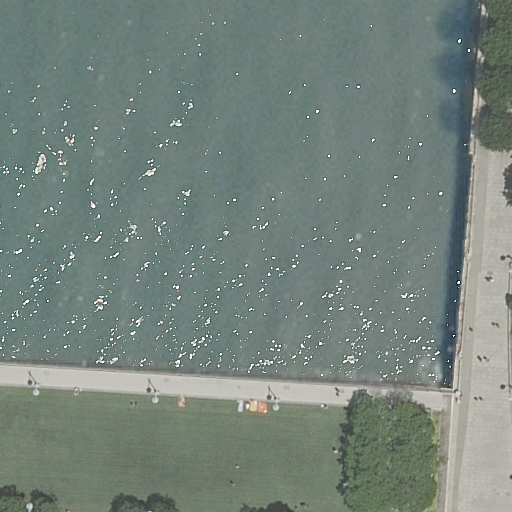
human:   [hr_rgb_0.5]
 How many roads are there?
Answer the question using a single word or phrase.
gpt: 2

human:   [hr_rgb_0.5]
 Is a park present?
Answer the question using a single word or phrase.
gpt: yes

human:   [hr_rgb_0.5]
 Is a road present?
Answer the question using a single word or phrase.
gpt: yes

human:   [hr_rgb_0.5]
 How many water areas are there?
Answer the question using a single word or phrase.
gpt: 1

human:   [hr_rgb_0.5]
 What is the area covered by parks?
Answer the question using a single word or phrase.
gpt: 182m2

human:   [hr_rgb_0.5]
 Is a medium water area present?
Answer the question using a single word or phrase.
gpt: no

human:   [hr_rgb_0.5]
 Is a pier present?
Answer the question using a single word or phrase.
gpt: yes

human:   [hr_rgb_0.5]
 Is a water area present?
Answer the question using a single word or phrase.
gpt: yes

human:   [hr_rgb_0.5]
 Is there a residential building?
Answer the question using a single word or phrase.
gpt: no

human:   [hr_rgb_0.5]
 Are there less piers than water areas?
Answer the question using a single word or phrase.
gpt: no

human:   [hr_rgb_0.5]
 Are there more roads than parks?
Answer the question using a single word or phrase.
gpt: yes

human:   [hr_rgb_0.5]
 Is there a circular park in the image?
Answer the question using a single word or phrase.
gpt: no

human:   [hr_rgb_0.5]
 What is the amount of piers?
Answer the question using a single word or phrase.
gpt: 1

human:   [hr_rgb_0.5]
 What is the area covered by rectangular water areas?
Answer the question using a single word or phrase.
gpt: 7048m2

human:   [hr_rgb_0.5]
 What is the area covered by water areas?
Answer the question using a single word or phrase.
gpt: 7048m2

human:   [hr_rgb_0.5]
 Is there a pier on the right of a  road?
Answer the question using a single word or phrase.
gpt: no

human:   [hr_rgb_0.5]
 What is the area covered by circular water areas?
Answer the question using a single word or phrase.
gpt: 0m2

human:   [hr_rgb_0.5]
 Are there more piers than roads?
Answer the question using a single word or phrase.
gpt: no

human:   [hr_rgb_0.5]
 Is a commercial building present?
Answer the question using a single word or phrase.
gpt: no

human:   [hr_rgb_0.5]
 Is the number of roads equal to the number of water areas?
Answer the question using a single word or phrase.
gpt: no

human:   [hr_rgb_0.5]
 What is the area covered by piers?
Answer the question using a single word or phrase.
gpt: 1249m2

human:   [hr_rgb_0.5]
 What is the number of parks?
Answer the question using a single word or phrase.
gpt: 1

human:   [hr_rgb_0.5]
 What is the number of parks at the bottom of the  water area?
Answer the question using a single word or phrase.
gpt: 1

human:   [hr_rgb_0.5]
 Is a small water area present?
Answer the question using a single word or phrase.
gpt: no

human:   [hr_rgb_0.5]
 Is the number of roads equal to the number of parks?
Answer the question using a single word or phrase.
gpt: no

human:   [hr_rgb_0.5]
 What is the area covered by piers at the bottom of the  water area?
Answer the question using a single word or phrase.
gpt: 1249m2

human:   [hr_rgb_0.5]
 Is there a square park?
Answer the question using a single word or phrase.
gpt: no

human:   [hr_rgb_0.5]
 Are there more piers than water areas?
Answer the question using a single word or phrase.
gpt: no

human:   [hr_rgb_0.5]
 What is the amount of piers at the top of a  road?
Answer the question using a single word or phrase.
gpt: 0

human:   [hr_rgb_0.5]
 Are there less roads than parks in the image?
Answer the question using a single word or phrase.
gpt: no

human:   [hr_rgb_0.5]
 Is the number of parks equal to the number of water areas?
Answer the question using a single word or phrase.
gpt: yes

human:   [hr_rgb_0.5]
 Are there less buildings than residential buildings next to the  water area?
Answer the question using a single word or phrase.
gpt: no

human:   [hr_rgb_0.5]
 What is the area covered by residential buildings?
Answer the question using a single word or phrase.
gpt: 0m2

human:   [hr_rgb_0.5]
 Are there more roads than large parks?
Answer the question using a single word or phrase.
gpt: yes

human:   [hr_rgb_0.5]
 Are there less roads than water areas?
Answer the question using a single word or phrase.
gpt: no

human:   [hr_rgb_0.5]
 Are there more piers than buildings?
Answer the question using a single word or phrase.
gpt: yes

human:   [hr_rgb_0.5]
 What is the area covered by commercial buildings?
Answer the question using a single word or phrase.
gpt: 0m2

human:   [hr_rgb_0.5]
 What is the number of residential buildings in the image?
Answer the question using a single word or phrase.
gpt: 0

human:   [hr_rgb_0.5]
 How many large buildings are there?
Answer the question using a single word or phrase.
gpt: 0

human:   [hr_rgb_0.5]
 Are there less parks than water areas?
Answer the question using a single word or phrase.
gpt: no

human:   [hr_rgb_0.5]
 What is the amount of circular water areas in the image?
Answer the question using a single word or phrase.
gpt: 0

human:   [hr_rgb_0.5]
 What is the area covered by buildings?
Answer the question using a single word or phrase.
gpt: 0m2

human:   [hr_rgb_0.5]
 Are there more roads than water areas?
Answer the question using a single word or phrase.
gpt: yes

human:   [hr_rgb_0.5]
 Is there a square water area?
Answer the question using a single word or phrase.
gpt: no

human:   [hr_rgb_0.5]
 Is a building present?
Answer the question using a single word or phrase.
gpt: no

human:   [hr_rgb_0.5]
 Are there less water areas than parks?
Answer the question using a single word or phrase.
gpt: no

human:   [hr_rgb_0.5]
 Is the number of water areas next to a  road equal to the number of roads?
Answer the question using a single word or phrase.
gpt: no

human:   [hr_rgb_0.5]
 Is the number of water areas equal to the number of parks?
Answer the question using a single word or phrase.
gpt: yes

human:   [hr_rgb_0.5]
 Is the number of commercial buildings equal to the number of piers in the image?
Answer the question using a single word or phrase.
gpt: no

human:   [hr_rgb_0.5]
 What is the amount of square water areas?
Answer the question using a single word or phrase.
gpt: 0

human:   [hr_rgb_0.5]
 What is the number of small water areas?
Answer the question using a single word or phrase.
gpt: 0

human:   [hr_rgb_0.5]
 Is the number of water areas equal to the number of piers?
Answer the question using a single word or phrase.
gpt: yes

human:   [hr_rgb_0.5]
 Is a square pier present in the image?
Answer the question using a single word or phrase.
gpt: no

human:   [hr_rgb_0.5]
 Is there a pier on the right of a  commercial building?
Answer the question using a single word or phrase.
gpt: no

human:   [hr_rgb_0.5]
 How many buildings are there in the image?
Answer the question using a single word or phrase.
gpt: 0

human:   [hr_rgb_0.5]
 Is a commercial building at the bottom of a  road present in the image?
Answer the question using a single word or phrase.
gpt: no

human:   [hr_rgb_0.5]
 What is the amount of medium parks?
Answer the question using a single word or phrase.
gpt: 1

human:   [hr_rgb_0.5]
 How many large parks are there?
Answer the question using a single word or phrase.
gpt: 0

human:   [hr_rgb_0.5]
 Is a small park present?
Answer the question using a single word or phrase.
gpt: no

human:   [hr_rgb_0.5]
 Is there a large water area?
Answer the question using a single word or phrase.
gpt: yes

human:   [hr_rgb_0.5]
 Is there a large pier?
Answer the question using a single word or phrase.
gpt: yes

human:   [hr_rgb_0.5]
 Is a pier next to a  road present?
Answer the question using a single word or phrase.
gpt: yes

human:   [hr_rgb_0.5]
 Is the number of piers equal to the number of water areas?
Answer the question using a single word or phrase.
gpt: yes

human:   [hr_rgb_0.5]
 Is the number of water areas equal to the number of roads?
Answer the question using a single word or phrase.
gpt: no